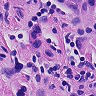
Metastatic tissue present: yes